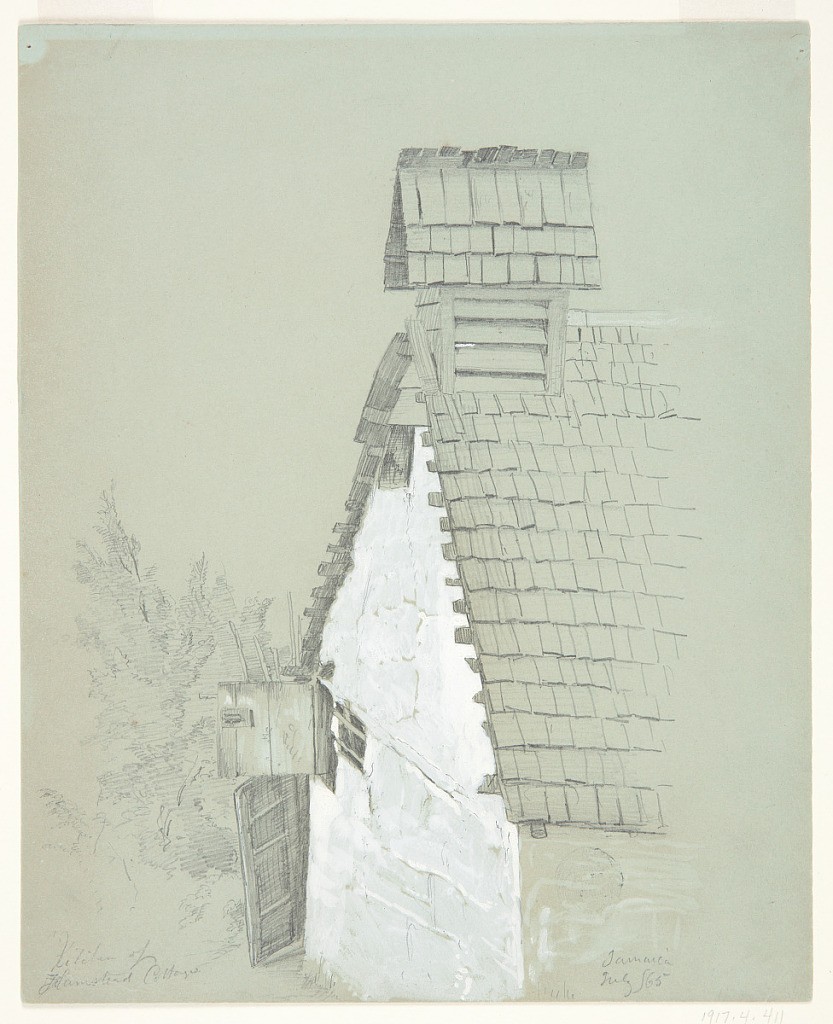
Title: Kitchen of Flamstead Cottage, Jamaica
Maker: Frederic Edwin Church, American, 1826–1900
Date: July 1865
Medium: Graphite and gouache on blue-green paper
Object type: Drawing
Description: Architecture sketch showing a view of exterior of the kitchen of Flamstead, the estate of the English governor, Edward John Eyre. Viewed obliquely, the building's white exterior wall includes two doors, which both hang ajar. The building has a steep, shingled gable that rises to a kind of vent or chimney at upper center. In the background at left, trees and other vegetation are faintly rendered.